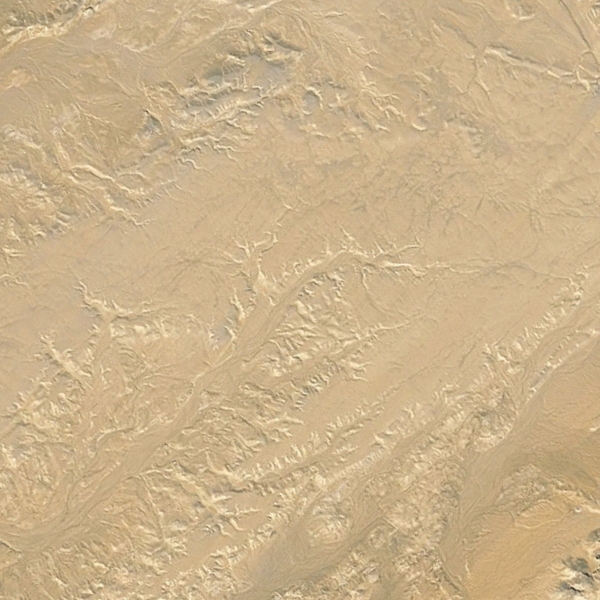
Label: Desert